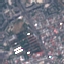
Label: Residential